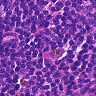
Metastatic tissue present: no